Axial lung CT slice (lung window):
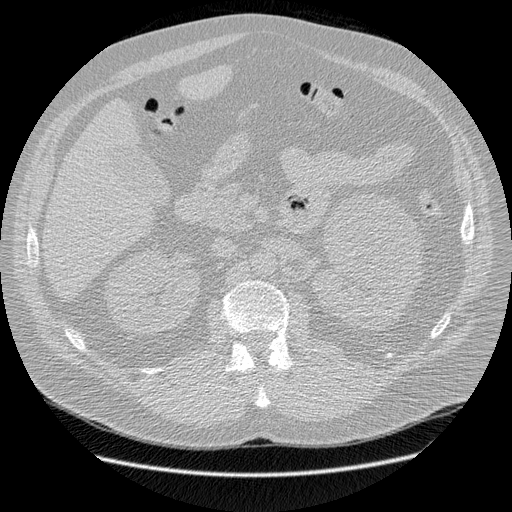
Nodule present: no